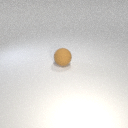
large brown rubber sphere